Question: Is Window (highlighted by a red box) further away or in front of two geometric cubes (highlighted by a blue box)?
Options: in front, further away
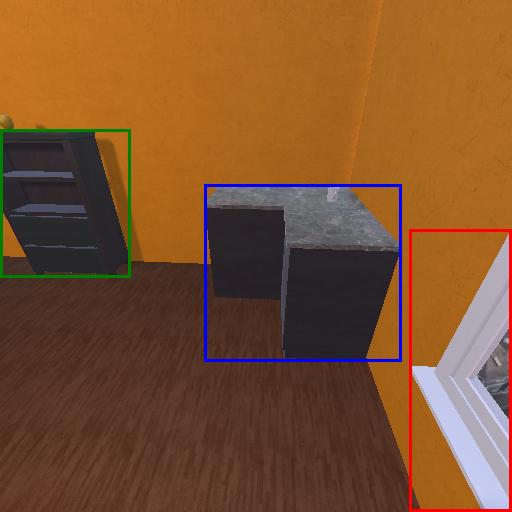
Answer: in front